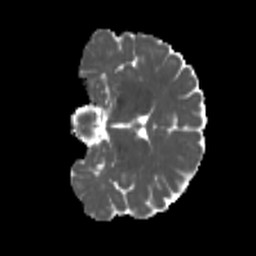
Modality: MD
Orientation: coronal
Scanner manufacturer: siemens
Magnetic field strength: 3 T
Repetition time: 4 s
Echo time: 0.0594 s